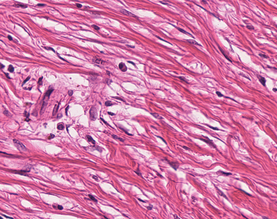
Tumor epithelial tissue: no
Tumor-associated stroma tissue: yes
Normal tissue: no